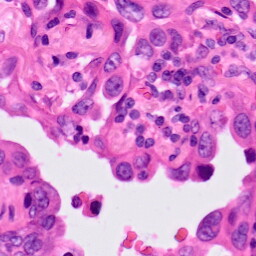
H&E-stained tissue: Lung